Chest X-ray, PA view. Patient: 47 years old, sex F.
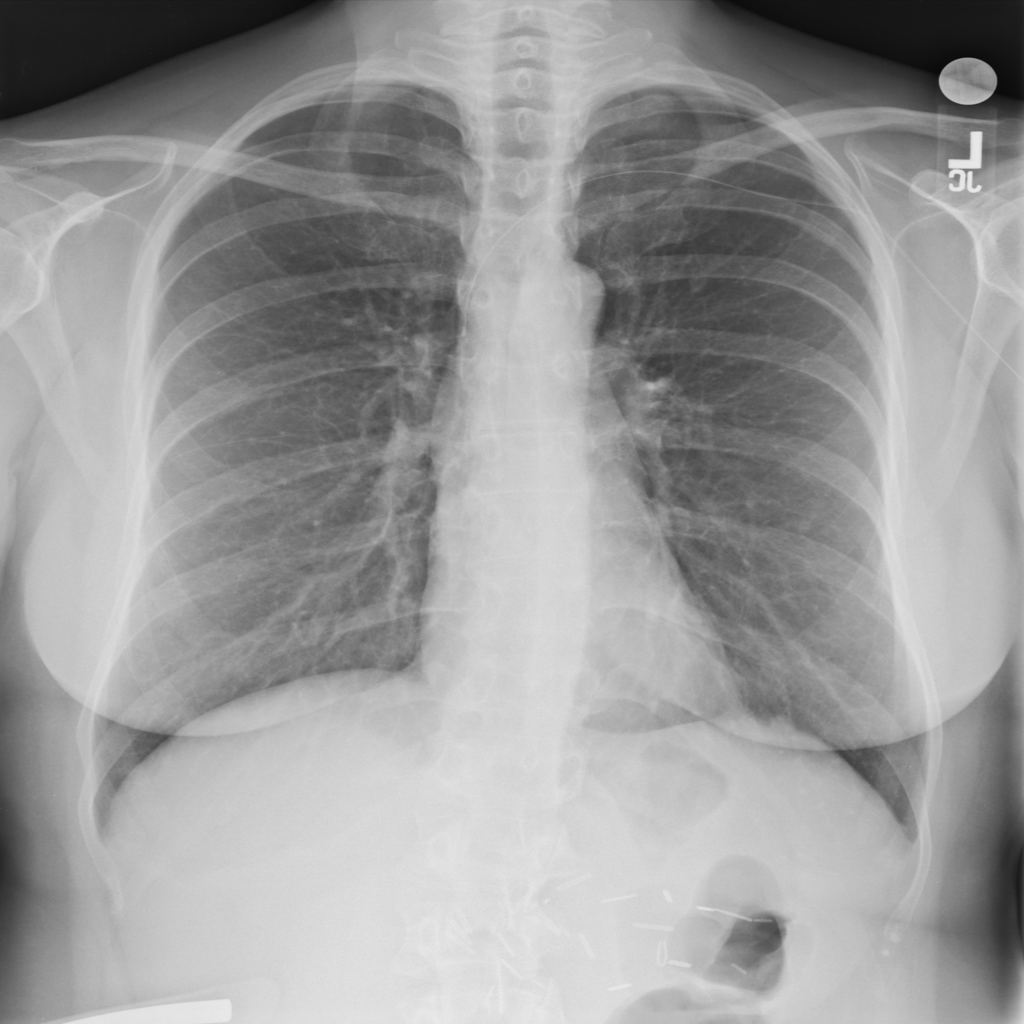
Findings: No Finding